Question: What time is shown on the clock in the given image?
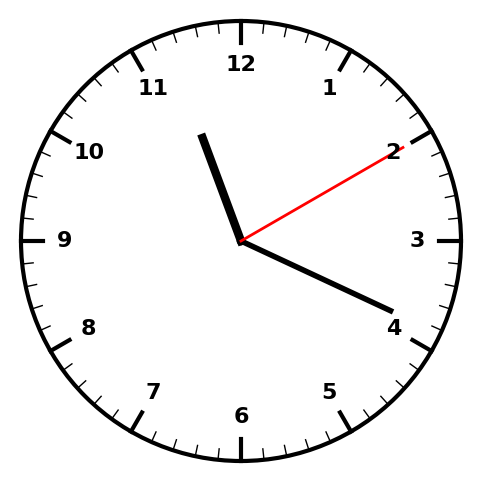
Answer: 11:19:10